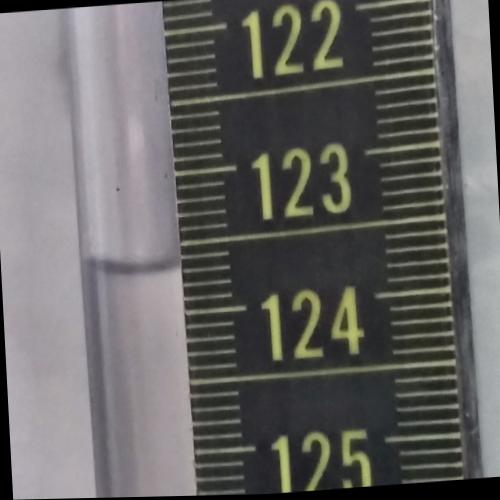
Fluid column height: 123.7 cm